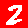
Digit: 2